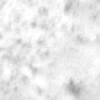
Label: no_change